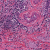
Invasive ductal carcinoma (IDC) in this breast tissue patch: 1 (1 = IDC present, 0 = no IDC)